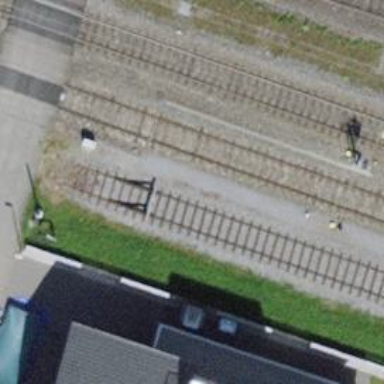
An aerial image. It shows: Railway buffer stop.